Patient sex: F
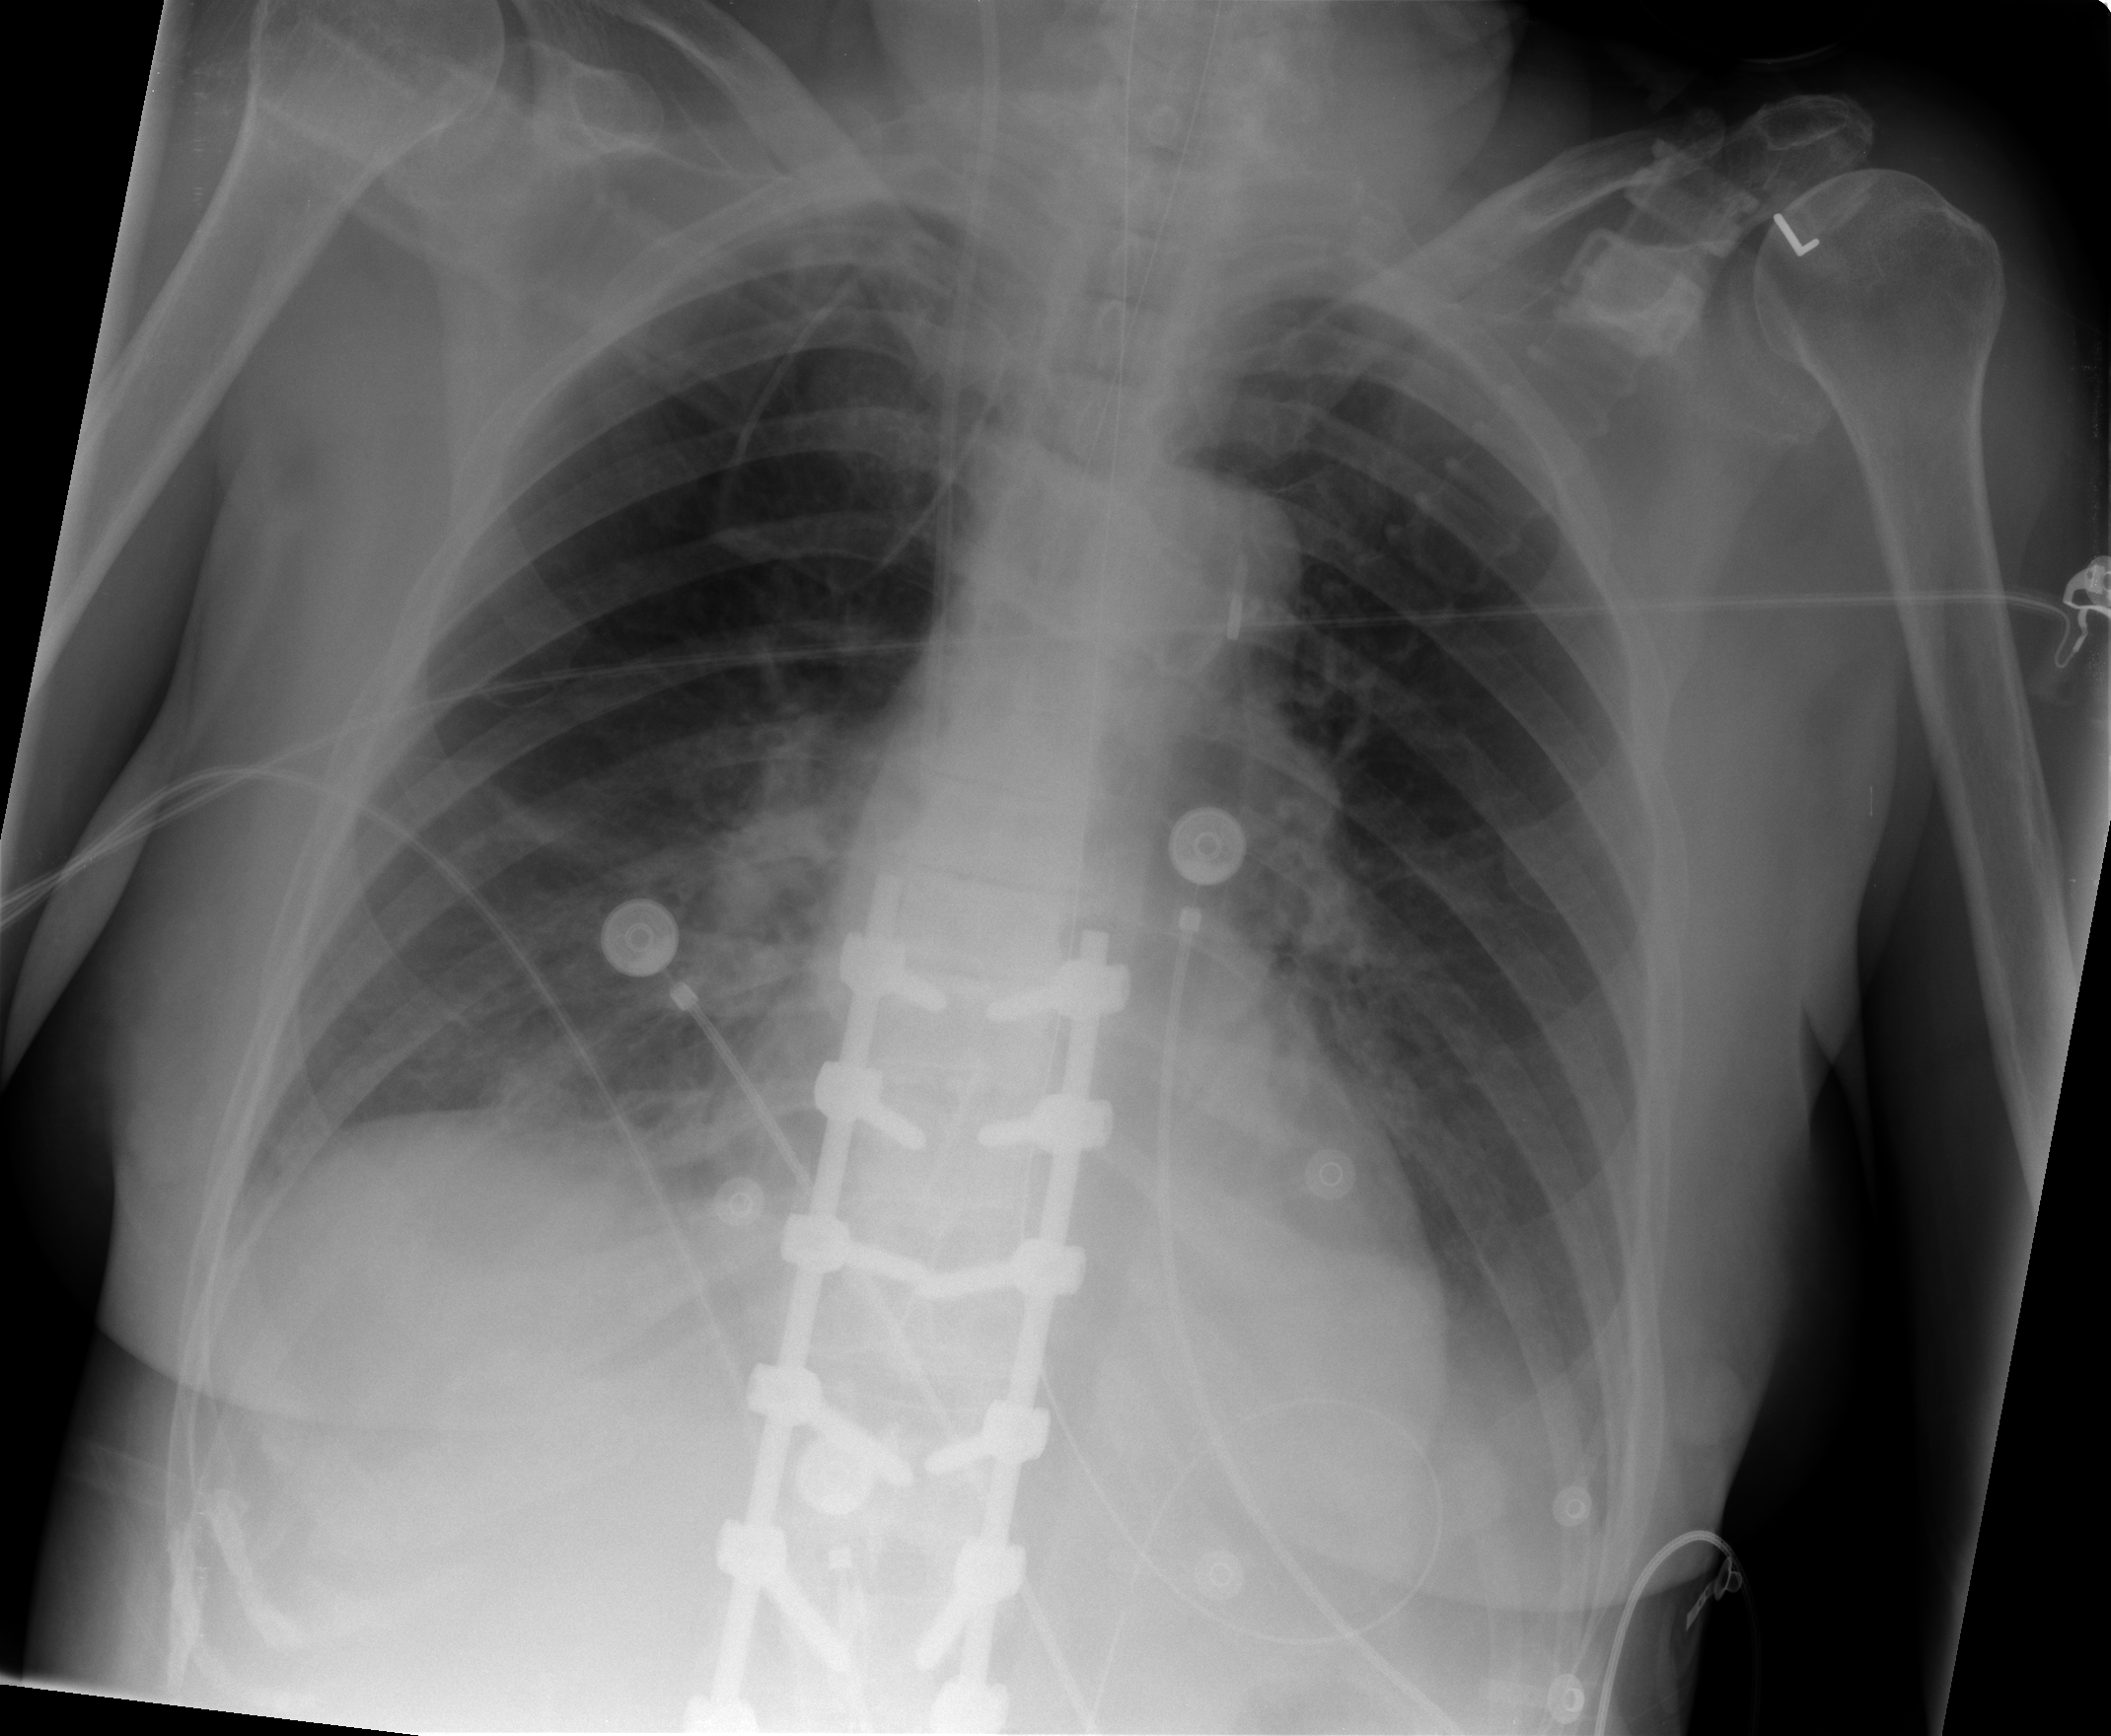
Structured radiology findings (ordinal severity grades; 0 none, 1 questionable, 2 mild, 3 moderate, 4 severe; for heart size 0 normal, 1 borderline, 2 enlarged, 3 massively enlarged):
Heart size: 0
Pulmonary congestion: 1
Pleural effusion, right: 1
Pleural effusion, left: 1
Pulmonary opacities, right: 1
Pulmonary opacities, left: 0
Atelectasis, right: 2
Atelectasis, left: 2